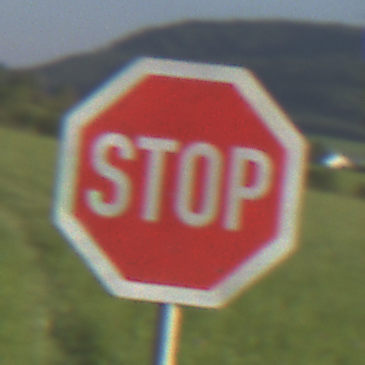
Verkehrszeichen: Stop
Umgebung: Outdoor, Nature
Tageszeit: MorningAfternoon
Wetter: PartlyCloudy
Licht: Natural
Jahreszeit: NotSpecified
Kontrast: HighContrast